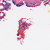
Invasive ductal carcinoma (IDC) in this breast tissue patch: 0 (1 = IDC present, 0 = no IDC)